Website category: auto
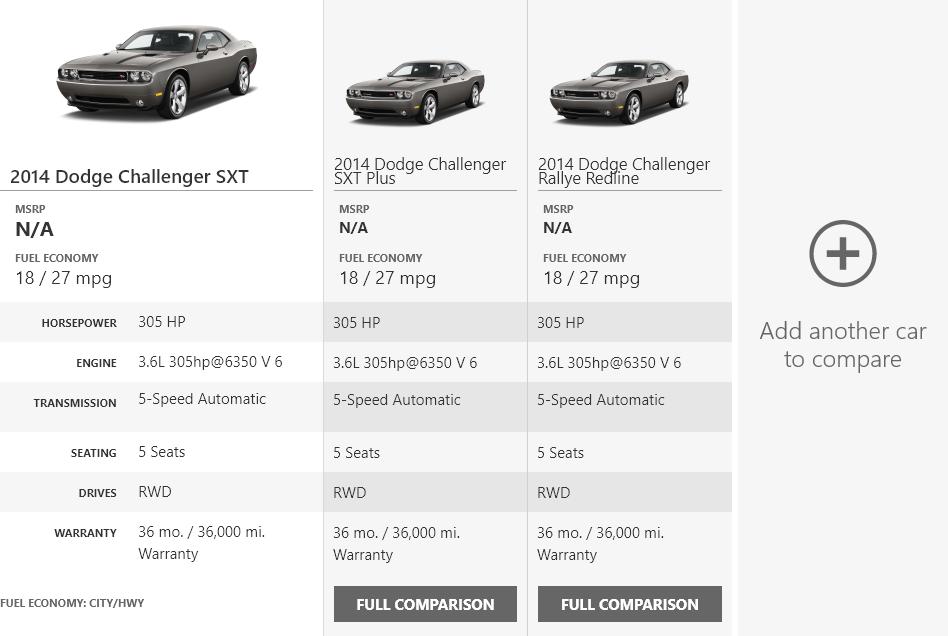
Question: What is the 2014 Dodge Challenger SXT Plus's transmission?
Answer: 5-Speed Automatic

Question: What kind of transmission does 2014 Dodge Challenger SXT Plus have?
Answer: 5-Speed Automatic

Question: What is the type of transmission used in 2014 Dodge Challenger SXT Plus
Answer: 5-Speed Automatic

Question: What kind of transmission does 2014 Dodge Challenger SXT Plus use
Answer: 5-Speed Automatic

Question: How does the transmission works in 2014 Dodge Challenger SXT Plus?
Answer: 5-Speed Automatic

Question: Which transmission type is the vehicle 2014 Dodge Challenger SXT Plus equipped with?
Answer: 5-Speed Automatic

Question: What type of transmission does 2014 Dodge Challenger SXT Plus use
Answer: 5-Speed Automatic

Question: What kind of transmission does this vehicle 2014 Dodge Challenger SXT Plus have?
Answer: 5-Speed Automatic

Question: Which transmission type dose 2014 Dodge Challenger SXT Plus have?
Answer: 5-Speed Automatic

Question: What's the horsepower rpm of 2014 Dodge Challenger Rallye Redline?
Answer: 305 HP

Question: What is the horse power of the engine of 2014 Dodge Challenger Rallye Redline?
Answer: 305 HP

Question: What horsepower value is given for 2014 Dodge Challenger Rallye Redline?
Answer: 305 HP

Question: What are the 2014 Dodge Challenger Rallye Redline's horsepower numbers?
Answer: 305 HP

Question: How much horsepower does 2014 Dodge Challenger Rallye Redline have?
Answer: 305 HP

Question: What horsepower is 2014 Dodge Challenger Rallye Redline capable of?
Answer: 305 HP

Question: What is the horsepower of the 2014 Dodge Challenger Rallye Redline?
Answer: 305 HP

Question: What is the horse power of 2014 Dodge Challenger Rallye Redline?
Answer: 305 HP

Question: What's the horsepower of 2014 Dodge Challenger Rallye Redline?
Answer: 305 HP

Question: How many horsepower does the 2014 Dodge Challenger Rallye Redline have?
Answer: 305 HP

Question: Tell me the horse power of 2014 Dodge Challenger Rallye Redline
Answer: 305 HP

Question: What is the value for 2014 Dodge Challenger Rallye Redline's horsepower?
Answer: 305 HP

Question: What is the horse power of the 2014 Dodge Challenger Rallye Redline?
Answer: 305 HP

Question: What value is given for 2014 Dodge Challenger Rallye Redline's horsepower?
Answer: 305 HP

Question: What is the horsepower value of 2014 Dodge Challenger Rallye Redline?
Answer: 305 HP

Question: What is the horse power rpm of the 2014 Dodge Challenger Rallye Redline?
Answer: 305 HP

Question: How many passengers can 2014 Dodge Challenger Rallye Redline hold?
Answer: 5 Seats

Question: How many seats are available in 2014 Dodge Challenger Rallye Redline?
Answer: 5 Seats

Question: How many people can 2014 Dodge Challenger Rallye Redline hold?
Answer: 5 Seats

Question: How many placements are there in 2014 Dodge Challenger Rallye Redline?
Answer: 5 Seats

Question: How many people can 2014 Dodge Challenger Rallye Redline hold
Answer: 5 Seats

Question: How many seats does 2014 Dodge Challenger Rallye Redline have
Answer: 5 Seats

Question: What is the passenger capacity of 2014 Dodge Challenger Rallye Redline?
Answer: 5 Seats

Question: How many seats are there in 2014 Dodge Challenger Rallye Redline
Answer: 5 Seats

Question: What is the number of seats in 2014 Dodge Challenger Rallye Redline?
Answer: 5 Seats

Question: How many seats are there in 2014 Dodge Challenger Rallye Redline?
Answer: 5 Seats

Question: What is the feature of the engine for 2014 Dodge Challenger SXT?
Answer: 3.6L 305hp@6350 V 6

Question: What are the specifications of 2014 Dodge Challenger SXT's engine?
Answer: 3.6L 305hp@6350 V 6

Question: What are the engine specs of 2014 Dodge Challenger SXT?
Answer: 3.6L 305hp@6350 V 6

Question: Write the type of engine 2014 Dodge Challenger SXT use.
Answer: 3.6L 305hp@6350 V 6

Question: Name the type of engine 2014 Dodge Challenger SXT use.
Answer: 3.6L 305hp@6350 V 6

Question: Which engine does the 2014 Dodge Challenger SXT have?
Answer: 3.6L 305hp@6350 V 6

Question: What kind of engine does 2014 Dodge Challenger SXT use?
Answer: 3.6L 305hp@6350 V 6

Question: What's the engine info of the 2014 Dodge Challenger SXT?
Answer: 3.6L 305hp@6350 V 6

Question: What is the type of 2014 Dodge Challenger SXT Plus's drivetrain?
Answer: RWD

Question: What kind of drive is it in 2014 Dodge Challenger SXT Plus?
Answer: RWD

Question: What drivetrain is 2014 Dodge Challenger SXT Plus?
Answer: RWD

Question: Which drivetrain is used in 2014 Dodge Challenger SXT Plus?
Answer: RWD

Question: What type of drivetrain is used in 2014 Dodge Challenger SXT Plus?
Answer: RWD

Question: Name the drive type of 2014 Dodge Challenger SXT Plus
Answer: RWD

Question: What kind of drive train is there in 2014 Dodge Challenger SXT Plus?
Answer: RWD

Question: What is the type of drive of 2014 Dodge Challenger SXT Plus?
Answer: RWD

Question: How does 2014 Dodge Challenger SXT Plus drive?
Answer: RWD

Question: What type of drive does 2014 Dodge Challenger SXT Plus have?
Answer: RWD

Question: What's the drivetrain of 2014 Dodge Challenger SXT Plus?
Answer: RWD

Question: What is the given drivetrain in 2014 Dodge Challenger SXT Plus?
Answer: RWD

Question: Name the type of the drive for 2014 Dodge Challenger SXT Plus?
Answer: RWD

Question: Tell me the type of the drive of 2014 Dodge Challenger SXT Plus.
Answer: RWD

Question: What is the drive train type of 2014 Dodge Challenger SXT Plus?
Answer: RWD

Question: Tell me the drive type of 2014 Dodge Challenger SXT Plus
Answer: RWD

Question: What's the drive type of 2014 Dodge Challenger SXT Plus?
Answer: RWD

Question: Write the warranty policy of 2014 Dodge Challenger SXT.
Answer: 36 mo. / 36,000 mi. Warranty

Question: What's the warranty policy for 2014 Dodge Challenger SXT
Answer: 36 mo. / 36,000 mi. Warranty

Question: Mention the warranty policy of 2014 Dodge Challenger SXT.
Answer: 36 mo. / 36,000 mi. Warranty

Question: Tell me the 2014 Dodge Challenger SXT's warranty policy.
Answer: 36 mo. / 36,000 mi. Warranty